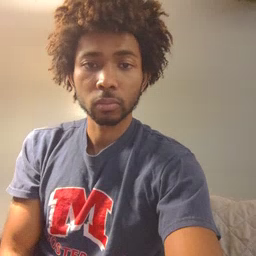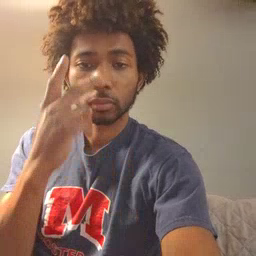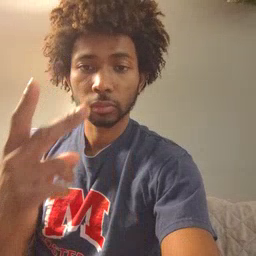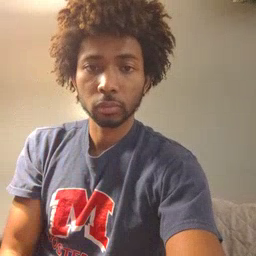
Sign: see